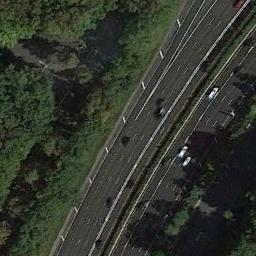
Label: freeway